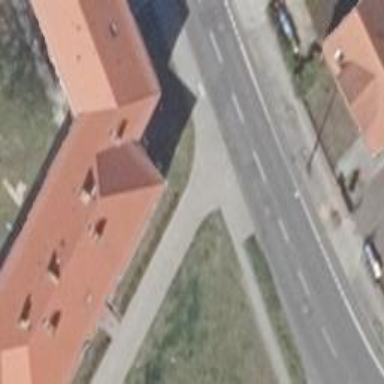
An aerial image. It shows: Hipped roof apartments building with roof tiles.